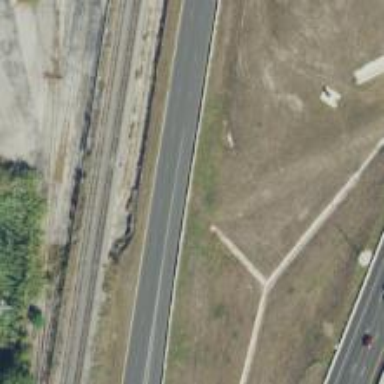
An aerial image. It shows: Secondary road with frontage road.